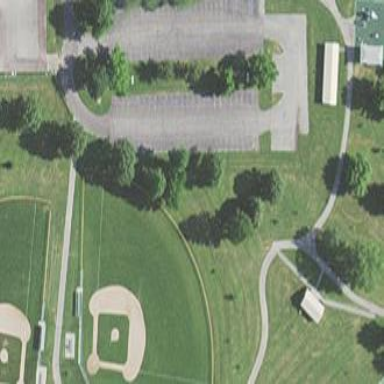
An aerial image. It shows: Baseball pitch for leisure land.